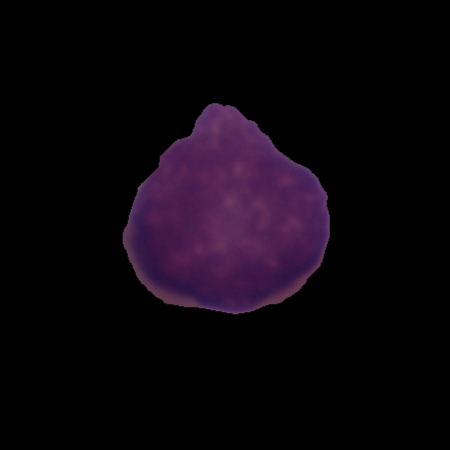
Label: healthy